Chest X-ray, PA view. Patient: 75 years old, sex F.
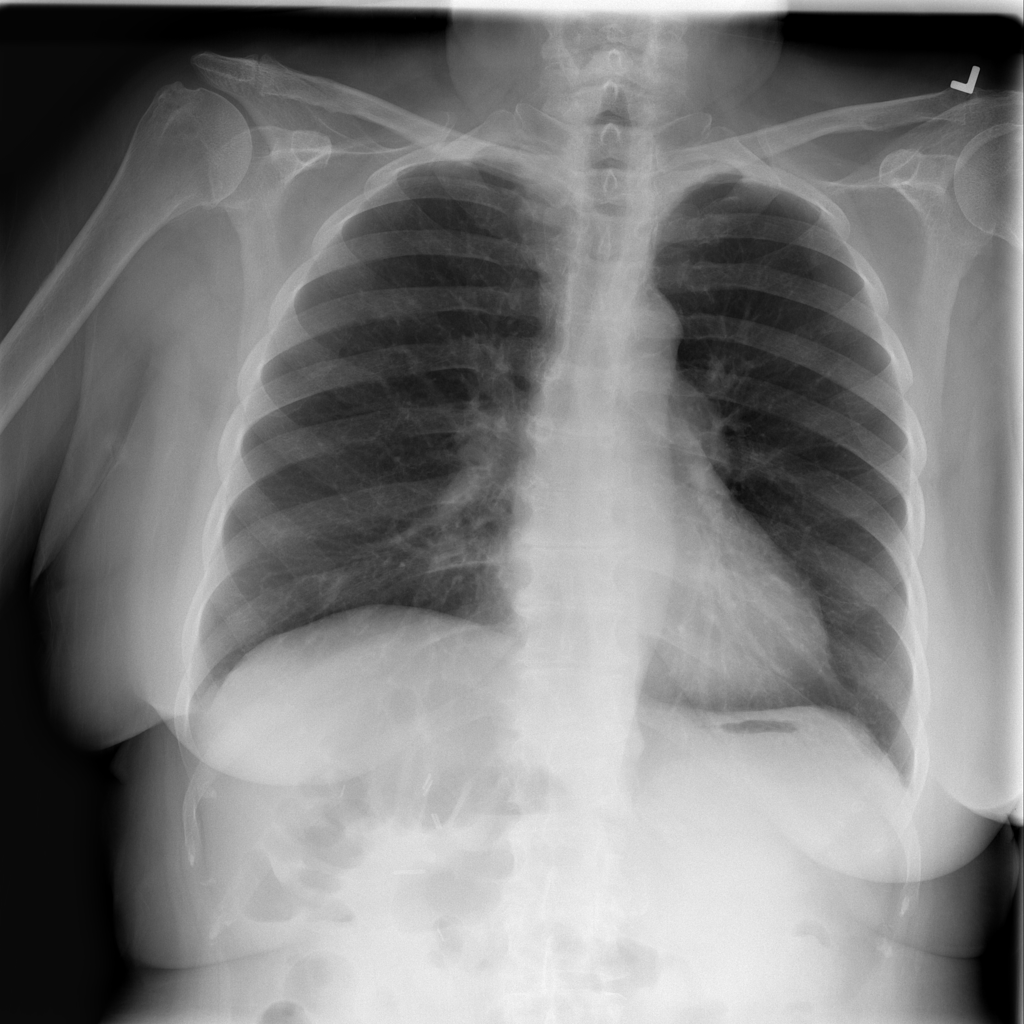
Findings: No Finding